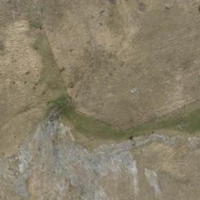
EUNIS habitat code: 23
Species observed at this site:
Papilio machaon
Lysandra coridon
Melanargia galathea